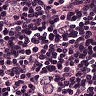
Metastatic tissue present: yes